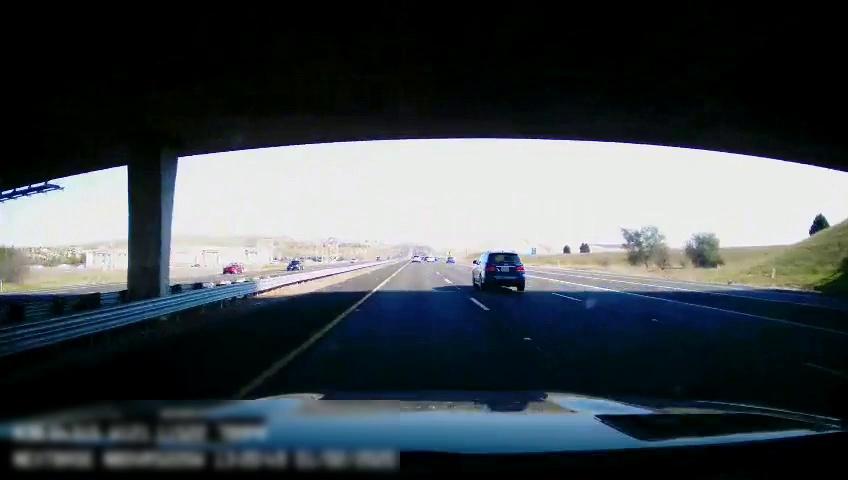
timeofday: Day
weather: Sunny
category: Drivable Space
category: Drivable Space
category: Vehicles | SUV
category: Vehicles | SUV
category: Vehicles | Car
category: Lanes | Opposite Lane
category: Lanes | Current Lane
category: Lanes | Current Lane
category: Lanes | Alternate Lane
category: Lanes | Alternate Lane
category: Lanes | Alternate Lane
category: Lanes | Alternate Lane